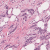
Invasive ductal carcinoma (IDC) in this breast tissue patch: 1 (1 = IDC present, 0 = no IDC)